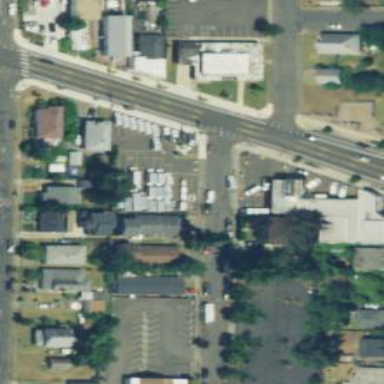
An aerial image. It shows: Commercial area with storage rental shop.